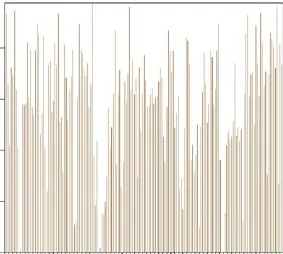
Diagnosis of Legionella pneumophila infection using mNGS. (A) The majority of reads mapped to the L. Pneumophila genome with coverage of 28.12.
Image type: chart (chart)